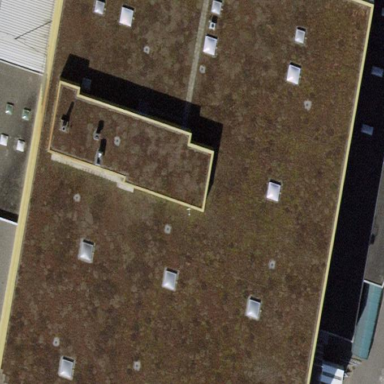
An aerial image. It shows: Commercial building.